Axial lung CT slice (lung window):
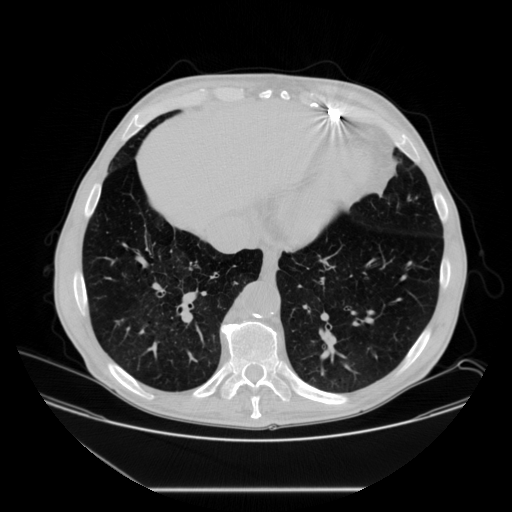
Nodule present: no